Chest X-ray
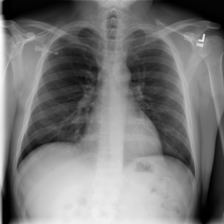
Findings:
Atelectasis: negative
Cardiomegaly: negative
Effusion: negative
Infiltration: negative
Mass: negative
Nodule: negative
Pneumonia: negative
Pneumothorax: negative
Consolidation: negative
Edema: negative
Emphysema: negative
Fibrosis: negative
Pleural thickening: negative
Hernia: negative